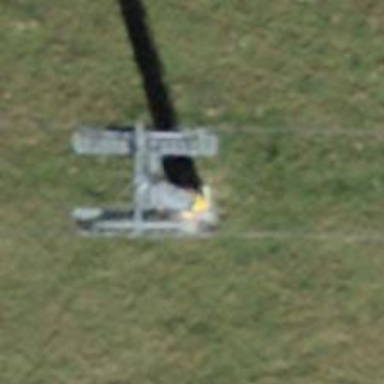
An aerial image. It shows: Pylon used for aerialway.